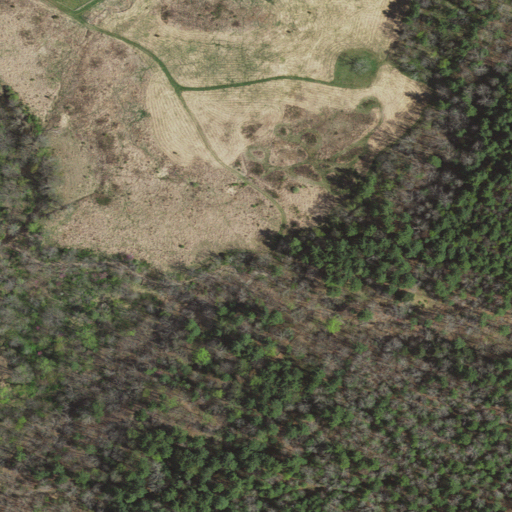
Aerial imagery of valley in Virginia named Meadow Hollow containing pasture, deciduous forest, mixed forest, and evergreen forest